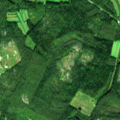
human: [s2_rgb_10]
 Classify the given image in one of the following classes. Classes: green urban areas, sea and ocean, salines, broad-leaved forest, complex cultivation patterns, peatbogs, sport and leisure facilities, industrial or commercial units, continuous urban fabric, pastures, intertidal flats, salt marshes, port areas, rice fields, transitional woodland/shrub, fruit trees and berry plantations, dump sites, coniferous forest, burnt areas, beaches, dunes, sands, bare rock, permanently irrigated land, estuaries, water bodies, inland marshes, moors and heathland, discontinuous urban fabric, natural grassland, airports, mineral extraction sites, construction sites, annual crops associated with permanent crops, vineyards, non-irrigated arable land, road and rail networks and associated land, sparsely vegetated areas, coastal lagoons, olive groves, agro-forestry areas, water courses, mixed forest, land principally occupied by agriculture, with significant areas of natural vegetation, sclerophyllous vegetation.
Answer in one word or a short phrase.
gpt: land principally occupied by agriculture, with significant areas of natural vegetation, coniferous forest, mixed forest, transitional woodland/shrub